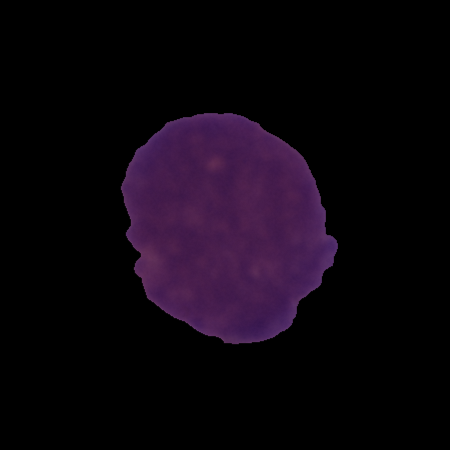
Label: healthy